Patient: sex M, age 54
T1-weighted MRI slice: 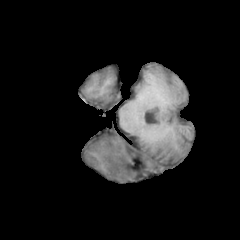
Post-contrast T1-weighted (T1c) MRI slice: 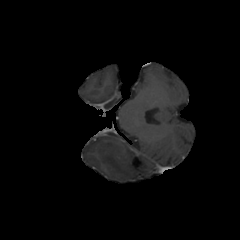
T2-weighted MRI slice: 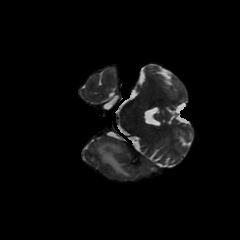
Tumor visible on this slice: yes
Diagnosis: Glioblastoma, IDH-wildtype
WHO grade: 4